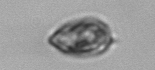
Label: Prorocentrum_triestinum